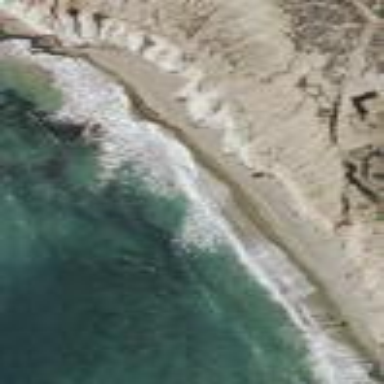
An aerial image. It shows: Beautiful beach with natural surroundings.